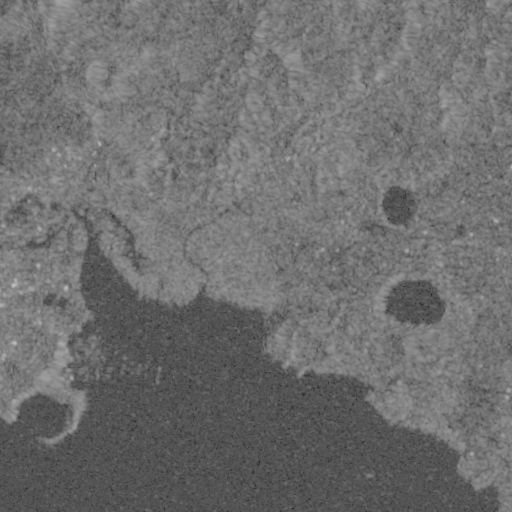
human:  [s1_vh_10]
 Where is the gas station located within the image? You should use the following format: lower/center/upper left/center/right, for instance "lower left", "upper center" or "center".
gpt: The gas station is located in the center left of the image.
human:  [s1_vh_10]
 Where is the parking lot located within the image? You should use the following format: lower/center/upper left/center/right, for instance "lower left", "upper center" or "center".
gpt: The parking lot is located in the center left of the image.
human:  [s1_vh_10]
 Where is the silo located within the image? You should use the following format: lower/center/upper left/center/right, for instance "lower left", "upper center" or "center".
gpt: The silo is located in the lower left of the image.
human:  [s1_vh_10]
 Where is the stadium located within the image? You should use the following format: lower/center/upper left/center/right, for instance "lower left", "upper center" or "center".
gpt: The stadium is located in the center right of the image.
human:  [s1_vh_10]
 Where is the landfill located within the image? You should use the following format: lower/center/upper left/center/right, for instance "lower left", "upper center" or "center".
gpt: There is no landfill in the image.

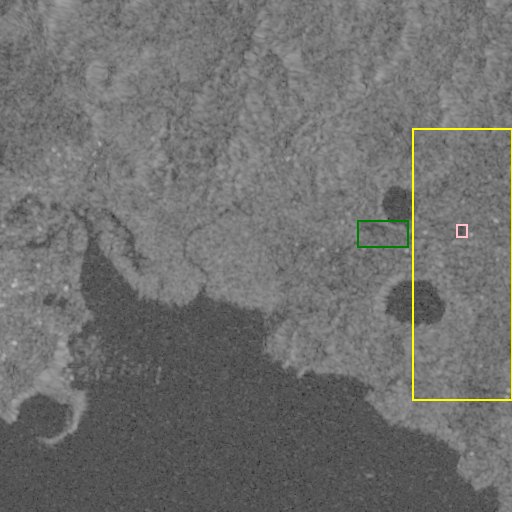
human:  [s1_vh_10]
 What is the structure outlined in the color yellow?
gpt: The structure outlined in yellow is a crop field.
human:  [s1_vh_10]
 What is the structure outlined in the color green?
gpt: The structure outlined in green is a park.
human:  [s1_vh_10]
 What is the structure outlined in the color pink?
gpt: The structure outlined in pink is a stadium.
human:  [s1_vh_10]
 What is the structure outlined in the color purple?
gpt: There is no purple outline.